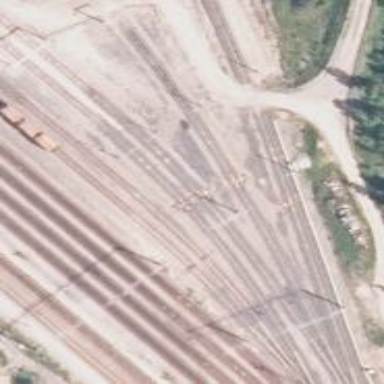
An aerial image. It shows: Railway signal.